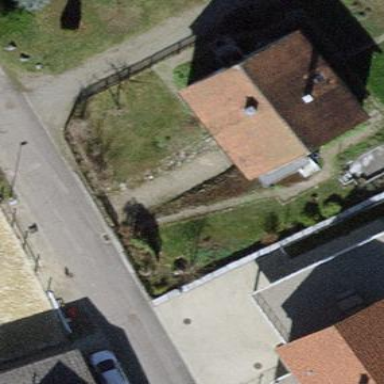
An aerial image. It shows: Gabled roof house.